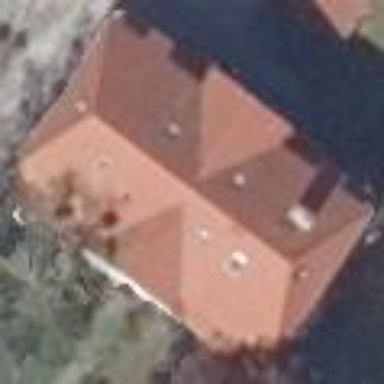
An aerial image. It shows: Half-hipped roof on apartment building.